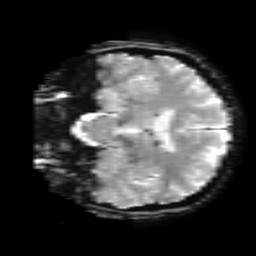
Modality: T2starw
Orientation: coronal
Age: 63
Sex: female
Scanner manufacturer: ge
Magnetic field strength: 3 T
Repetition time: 0.65 s
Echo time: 0.02 s